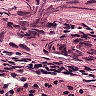
Metastatic tissue present: yes